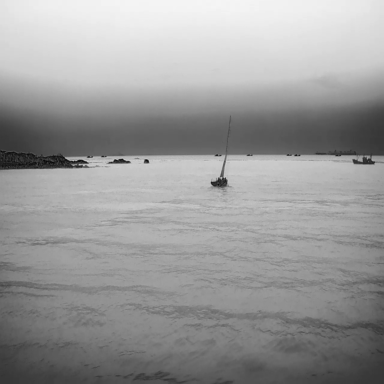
There are ten objects shown in the infrared image, including a sailboat, eight bulk_carriers, and a fishing_boat.